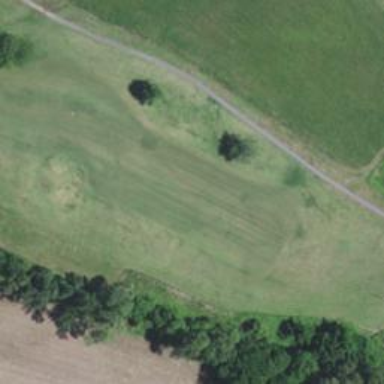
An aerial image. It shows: Golf hole.